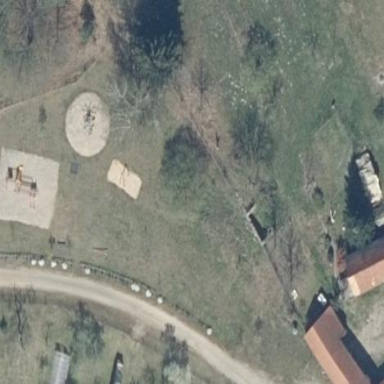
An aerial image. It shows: Playground area for leisure land.